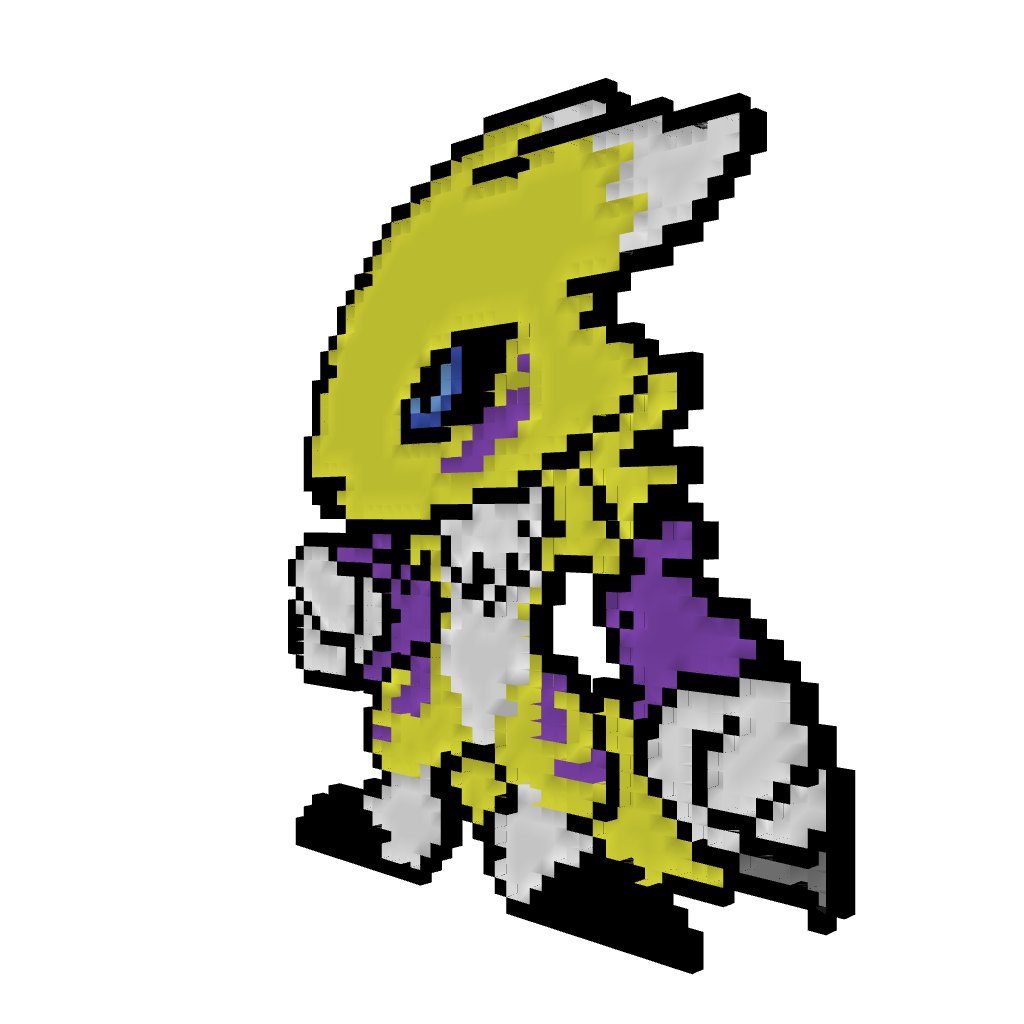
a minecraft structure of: Renamon bad low quality